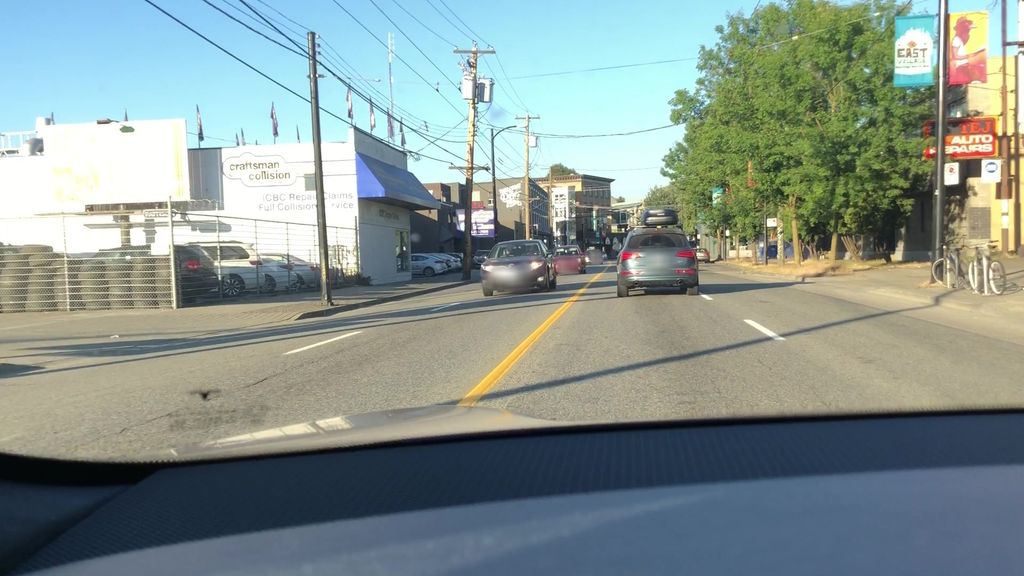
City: vancouver